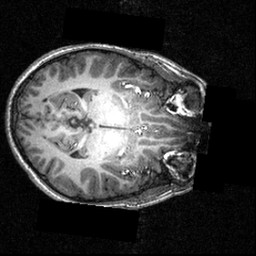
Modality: T1w
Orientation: axial
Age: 12
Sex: male
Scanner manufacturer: siemens
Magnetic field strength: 3.951 T
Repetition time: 1.5 s
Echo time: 0.00335 s